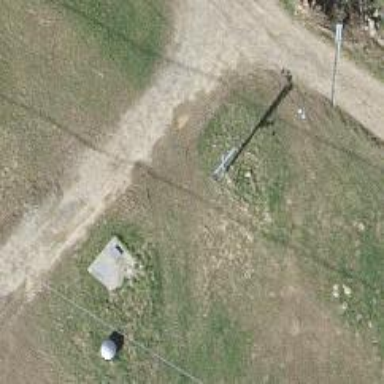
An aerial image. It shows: Pylon for aerialway.